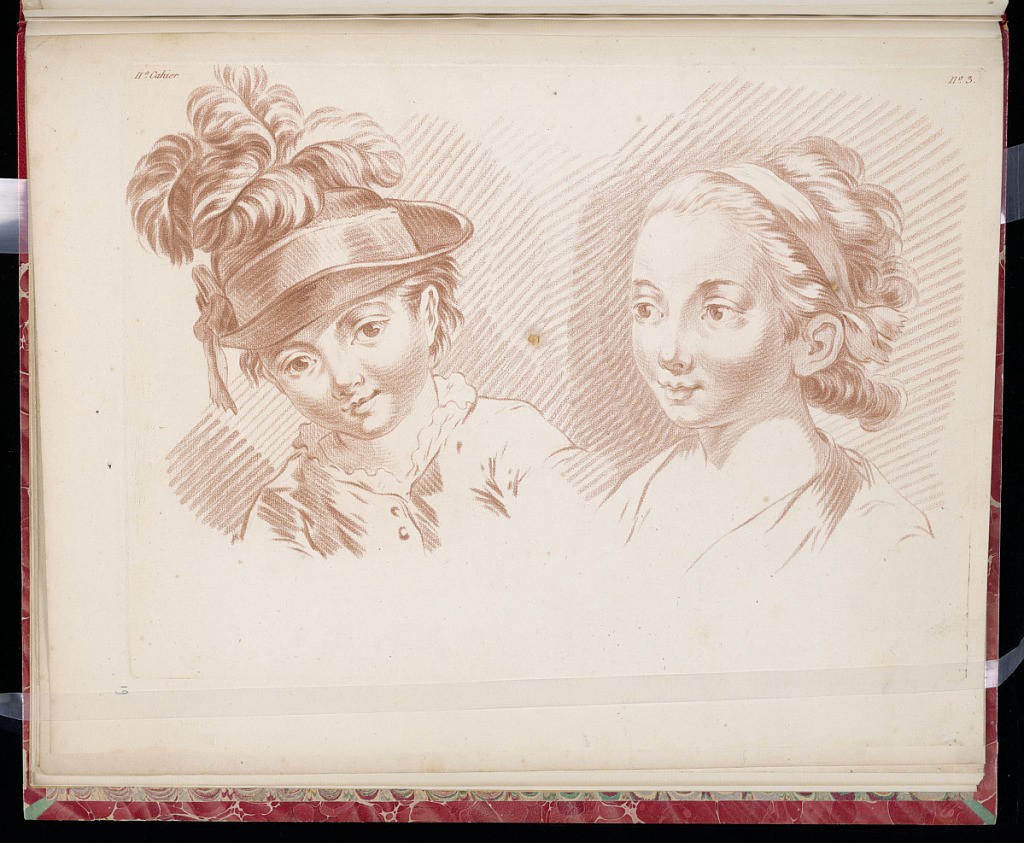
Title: Studies of Two Children
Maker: Pierre Thomas Le Clerc, French, ca. 1740 - ca. 1796
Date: ca. 1780
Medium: Crayon-manner with red ink on laid paper
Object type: Print
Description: Studies of the heads and upper torso of two children, side-by-side, from a series of figure studies for the education of artists and amateurs, printed in red ink in the crayon manner. Left - a young child seen from the front with their head leaning to the left, wearing a hat with feathers and a ribbon. Right - an adolescent girl, seen from the left, wearing a ribbon in her hair. The plate is numbered.